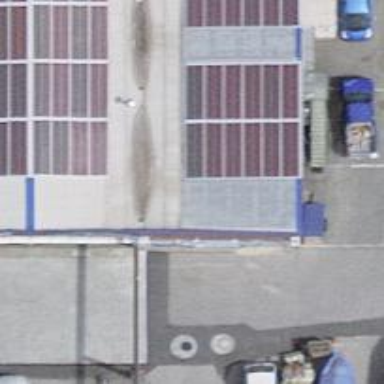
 consisting of solar photovoltaic panels."